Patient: sex M, age 58
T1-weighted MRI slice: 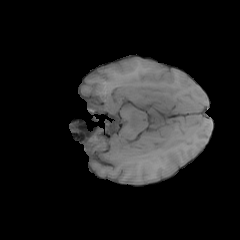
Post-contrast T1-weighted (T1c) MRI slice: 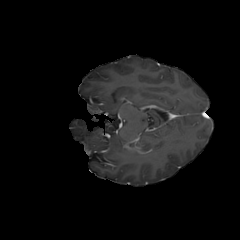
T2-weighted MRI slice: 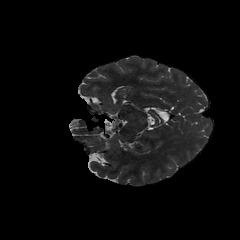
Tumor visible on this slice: no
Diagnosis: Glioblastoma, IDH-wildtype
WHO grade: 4